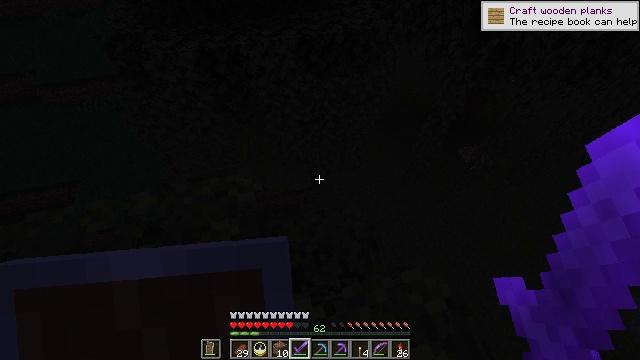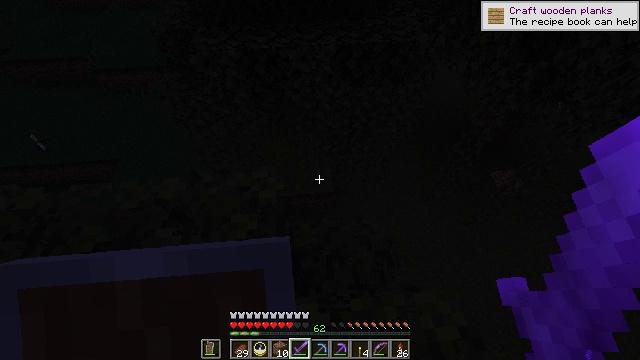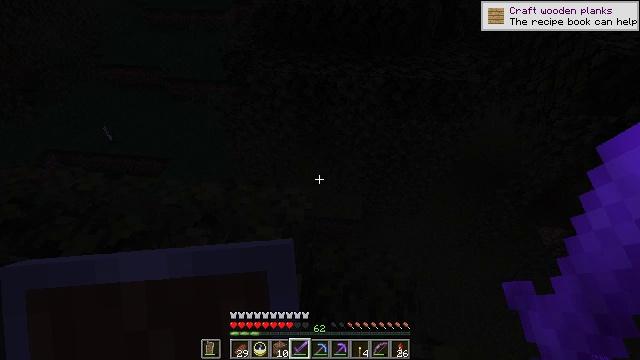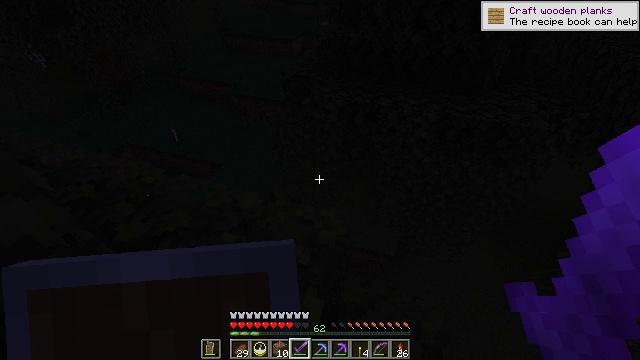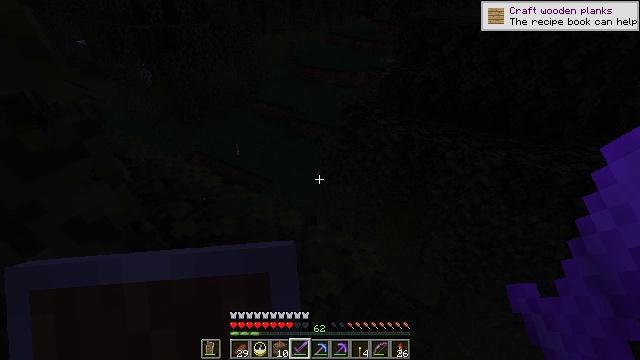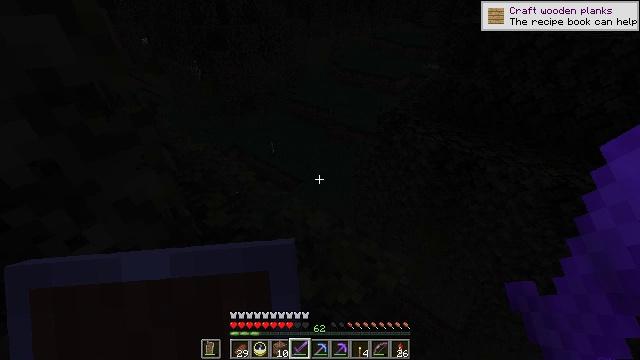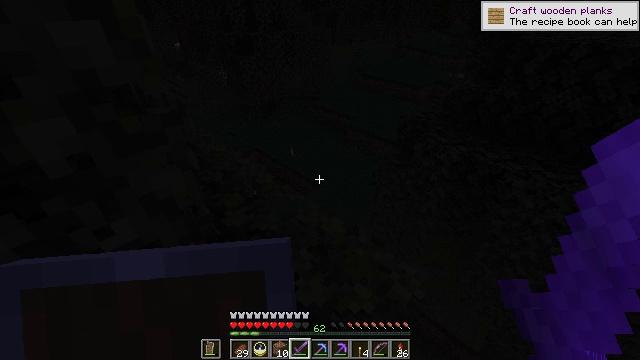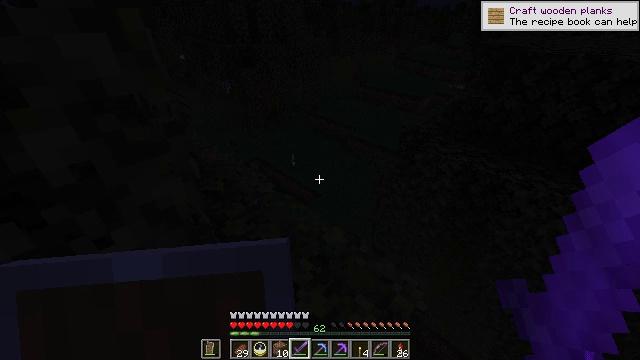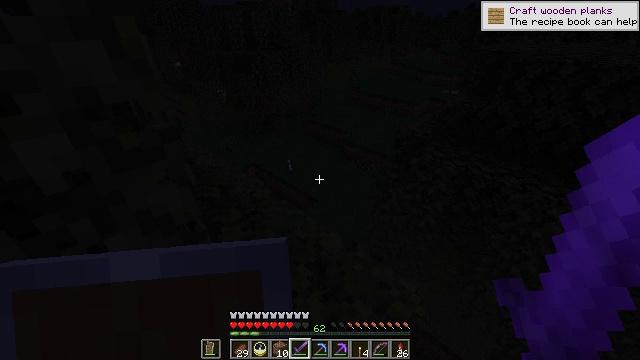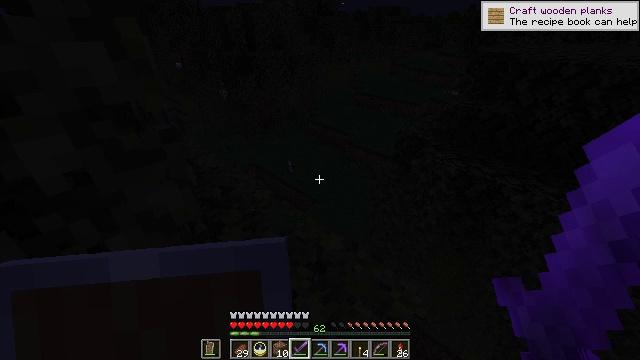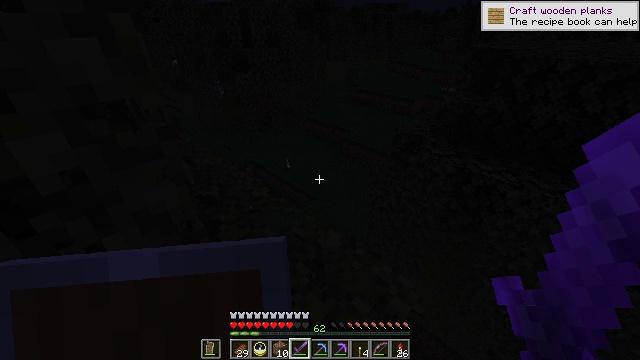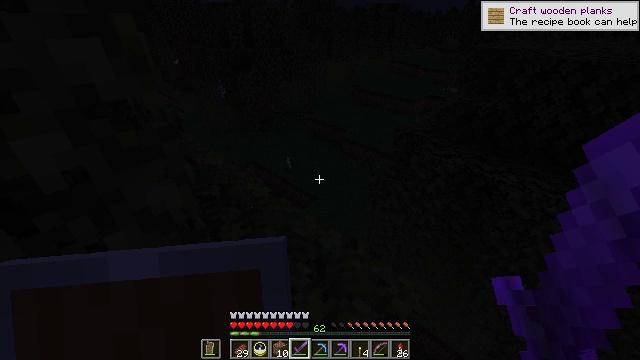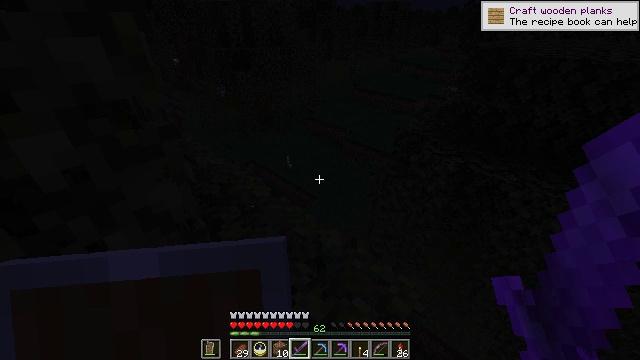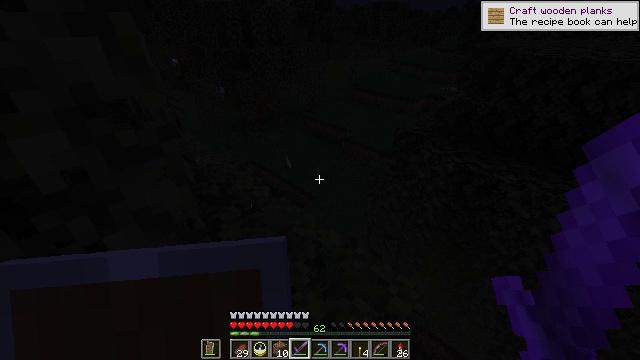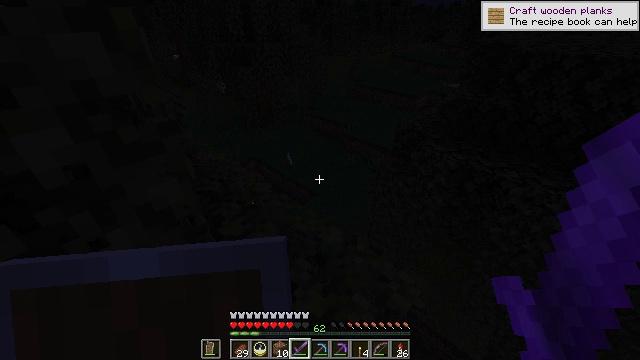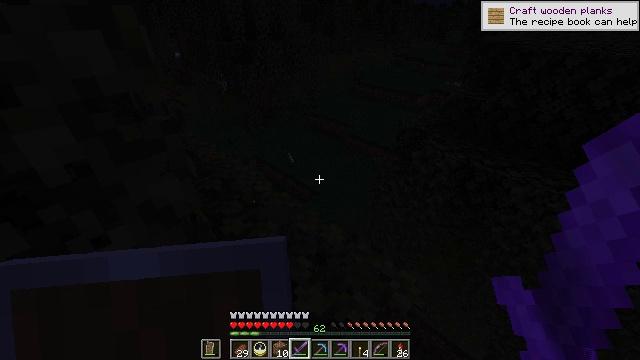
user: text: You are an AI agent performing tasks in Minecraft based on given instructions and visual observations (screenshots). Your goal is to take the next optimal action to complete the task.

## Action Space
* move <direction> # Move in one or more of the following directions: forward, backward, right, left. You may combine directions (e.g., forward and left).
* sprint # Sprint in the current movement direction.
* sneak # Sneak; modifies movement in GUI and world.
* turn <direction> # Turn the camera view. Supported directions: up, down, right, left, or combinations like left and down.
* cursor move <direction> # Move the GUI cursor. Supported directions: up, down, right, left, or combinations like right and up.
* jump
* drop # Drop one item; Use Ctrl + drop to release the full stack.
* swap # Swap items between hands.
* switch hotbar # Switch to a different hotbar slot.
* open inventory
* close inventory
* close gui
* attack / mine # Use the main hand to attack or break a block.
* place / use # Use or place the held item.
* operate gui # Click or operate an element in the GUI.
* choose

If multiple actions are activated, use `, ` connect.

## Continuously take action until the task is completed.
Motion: motion action
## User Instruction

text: Hunt a slime.
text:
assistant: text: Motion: turn left and up
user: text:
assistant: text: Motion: turn left and up
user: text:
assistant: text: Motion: turn left and up
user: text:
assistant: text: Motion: turn left and up
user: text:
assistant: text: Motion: turn left
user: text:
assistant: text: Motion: turn left and up
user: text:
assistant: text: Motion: turn up
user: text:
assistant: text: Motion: turn up
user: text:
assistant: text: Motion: no_op
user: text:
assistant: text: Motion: no_op
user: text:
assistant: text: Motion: no_op
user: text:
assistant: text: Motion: no_op
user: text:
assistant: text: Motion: no_op
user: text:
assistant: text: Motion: no_op
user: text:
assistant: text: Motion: no_op
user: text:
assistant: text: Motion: no_op
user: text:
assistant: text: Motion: no_op
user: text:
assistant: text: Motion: no_op
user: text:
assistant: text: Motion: move forward
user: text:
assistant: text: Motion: move forward
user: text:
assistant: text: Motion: move forward
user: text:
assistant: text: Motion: no_op
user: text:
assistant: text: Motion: no_op
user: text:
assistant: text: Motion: no_op
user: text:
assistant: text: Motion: no_op
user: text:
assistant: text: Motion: no_op
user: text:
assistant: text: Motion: no_op
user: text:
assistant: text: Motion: no_op
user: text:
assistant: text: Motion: no_op
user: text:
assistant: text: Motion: no_op